Field crop: maize
Growth stage: 1
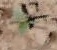
Species: datura